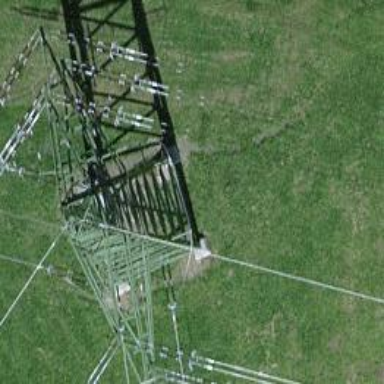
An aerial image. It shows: Power line in the image.